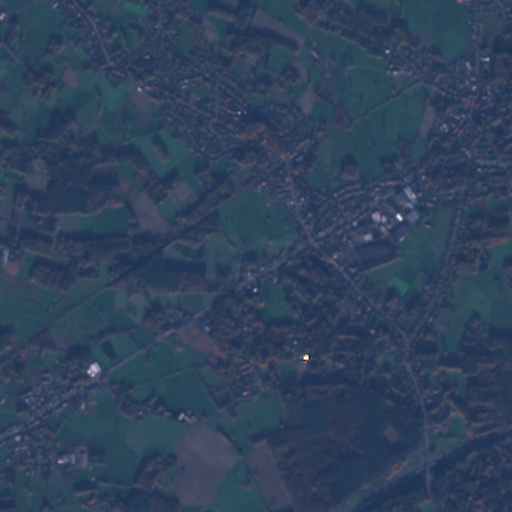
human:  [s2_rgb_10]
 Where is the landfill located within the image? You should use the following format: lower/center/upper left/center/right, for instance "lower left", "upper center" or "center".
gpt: There is no landfill in the image.